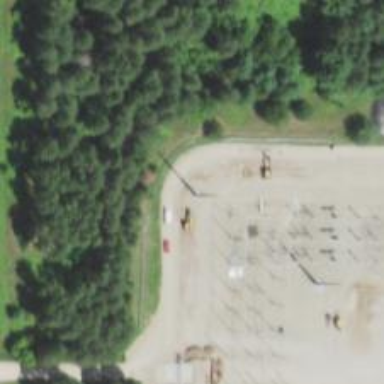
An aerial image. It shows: Mast used for lightning protection.